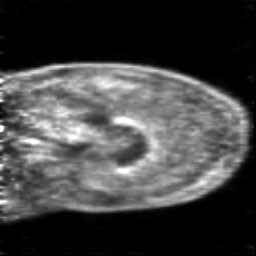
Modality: PET
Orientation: sagittal
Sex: female
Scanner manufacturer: siemens